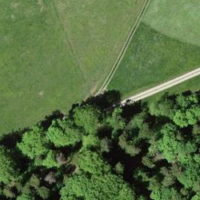
EUNIS habitat code: 41
Species observed at this site:
Pyrrhosoma nymphula
Anthidium manicatum
Bombus terrestris
Apis mellifera